【题型】解答题　【知识点】平面几何　【难度】medium
已知：如图，在四边形 \(ABCD\) 中，\(AB \parallel CD\)，过点 \(D\) 作 \(DF \parallel CB\)，分别交 \(AC\)、\(AB\) 于点 \(E\)、\(F\)，且满足 \(AB \cdot AF = DF \cdot BC\).

(1) 求证: \(\angle AEF = \angle DAF\).

(2) 求证: \(\frac{AF}{AB} = \frac{DE^2}{CD^2}\).

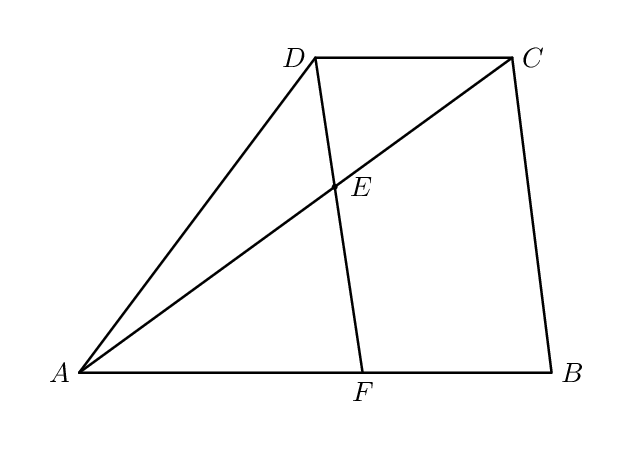
【解答】
【分析】(1) 根据 \(DF \parallel CB\), 可得 \(\angle B = \angle AFD\), 根据 \(AB \cdot AF = DF \cdot BC\), 证明 \( \triangle ABC \backsim \triangle DAF \), 进而可以解决问题.

(2) 由 \( \triangle DCE \backsim \triangle FAE \), 可得 \(\frac{DE}{CD} = \frac{EF}{AF}\), 所以 \(\frac{DE^2}{CD^2} = \frac{EF^2}{AF^2}\). 再由 \( \triangle AFE \backsim \triangle DFA \), 可得 \(AF^2 = EF \cdot DF\). 由 \( \triangle AEF \backsim \triangle ACB \), 得到 \(\frac{EF}{BC} = \frac{AF}{AB}\), 进而可得结论.

【解答】(1) 证明: \(\because AB \parallel CD\), \(DF \parallel CB\),

\(
\therefore \text{四边形 } FBCD \text{ 是平行四边形},
\)

\(
\therefore DC = FB,\ DF = CB,
\)

\(
\because AB \cdot AF = DF \cdot BC,
\)

\(
\therefore \frac{AB}{DF} = \frac{BC}{AF},
\)

\(
\because DF \parallel CB,
\)

\(
\therefore \angle B = \angle AFD,
\)

\(
\therefore \triangle ABC \backsim \triangle DAF,
\)

\(
\therefore \angle ACB = \angle DAF,
\)

\(
\because DF \parallel CB,
\)

\(
\therefore \angle AEF = \angle ACB,
\)

\(
\therefore \angle AEF = \angle DAF.
\)

(2) 证明: \(\because AB \parallel CD\),

\(
\therefore \triangle DCE \backsim \triangle FAE,
\)

\(
\therefore \frac{DC}{AF} = \frac{DE}{EF},
\)

\(
\therefore \frac{DE}{CD} = \frac{EF}{AF},
\)

\(
\therefore \frac{DE^2}{CD^2} = \frac{EF^2}{AF^2},
\)

\(
\because \angle AEF = \angle DAF,\ \angle AFE = \angle DFA,
\)

\(
\therefore \triangle AFE \backsim \triangle DFA,
\)

\(
\therefore \frac{EF}{AF} = \frac{AF}{DF},
\)

\(
\therefore AF^2 = EF \cdot DF,
\)

\(
\therefore \frac{DE^2}{CD^2} = \frac{EF^2}{AF^2} = \frac{EF^2}{EF \cdot DF} = \frac{EF}{DF} = \frac{EF}{BC},
\)

\(
\because DF \parallel CB,
\)

\(
\therefore \triangle AEF \backsim \triangle ACB,
\)

\(
\therefore \frac{EF}{BC} = \frac{AF}{AB},
\)

\(
\therefore \frac{AF}{AB} = \frac{DE^2}{CD^2}.
\)